Question: I've noticed that, in Firefox at least, jQuery seems to create a global variable for each element on the page that has an id, and calls that variable whatever the id is. In this image from Firebug, see how I've got an element called 'querystring', but I also seem to have a global variable also called 'querystring':

The type of this variable 'HtmlInputElement', because the element is defined as:
'''
<input id="querystring" ...>
'''
Is this a global shortcut in jQuery, such that 'varname' is the same as '$('#varname')', or am I not understanding what I'm seeing here?
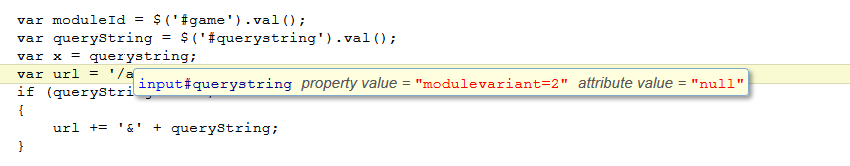
Answer: This is actually an HTML5 thing, not just jQuery.
This code shows a nice example of it:
'''
<a id="yestheyreglobals">Are IDs globals?</a>
<script>
if ( yestheyreglobals ) {
document.write('Yes they're globals')
}
</script>
'''
Paste it in an empty .html file and watch the magic. No jQuery required.
source: <URL>
Even though this works, it isn't supported in all browsers, so one should still rely on 'document.getElementById'.
Also a link to the WHATWG standard in case anyone is curious: <URL>